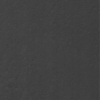
Label: not_dusty